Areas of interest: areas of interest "Industrial"
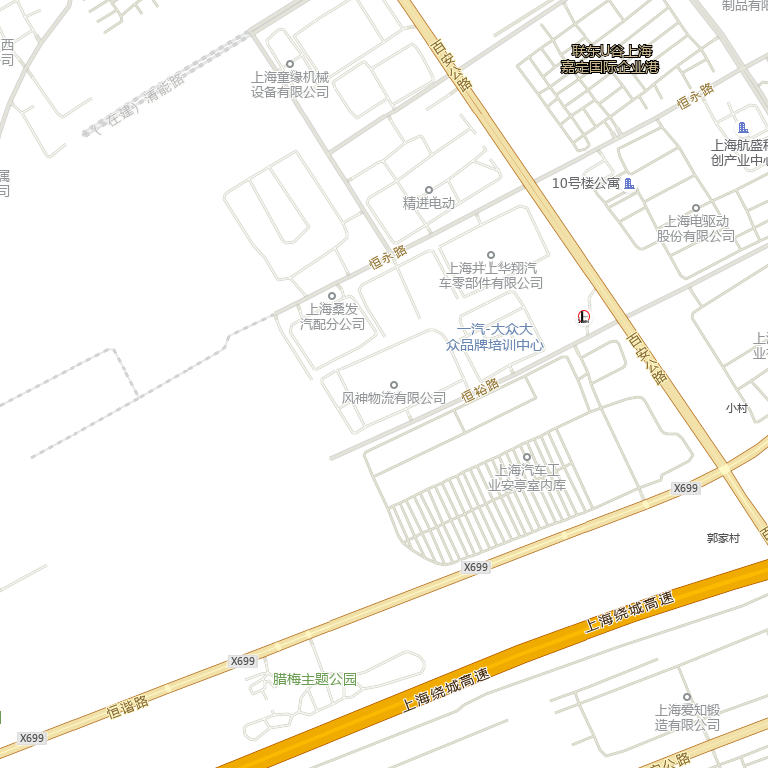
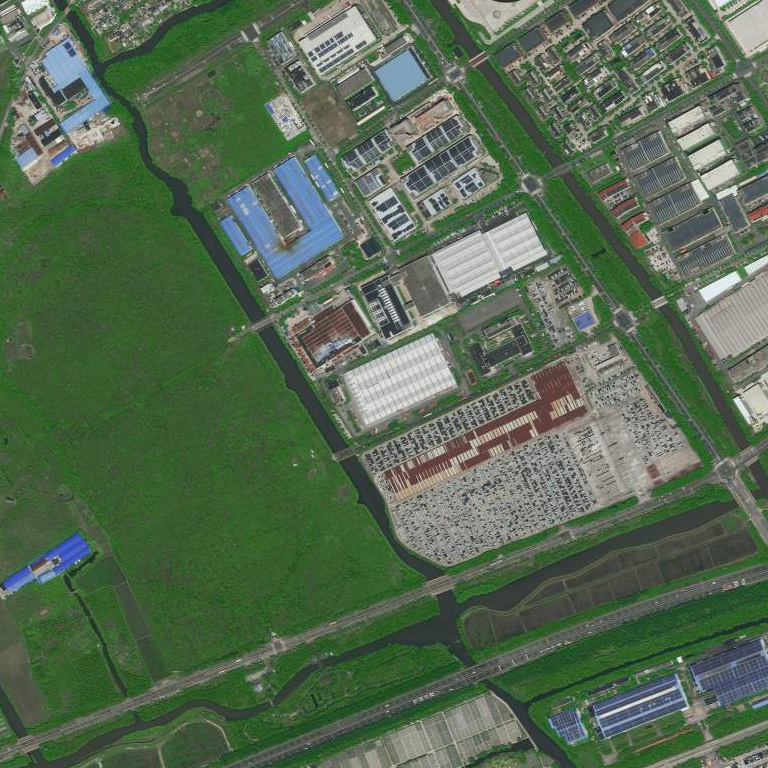